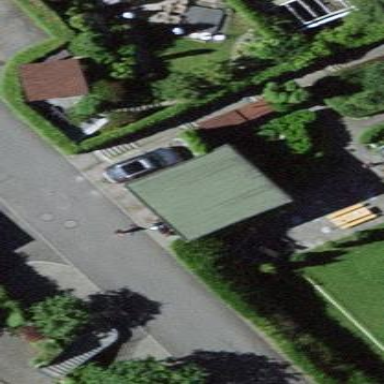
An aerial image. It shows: Garage.